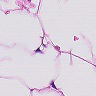
Metastatic tissue present: no